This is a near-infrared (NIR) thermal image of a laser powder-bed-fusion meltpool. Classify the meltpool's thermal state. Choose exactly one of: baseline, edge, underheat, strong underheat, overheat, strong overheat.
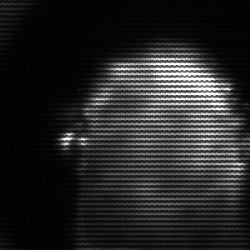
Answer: baseline